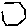
Label: hexagon